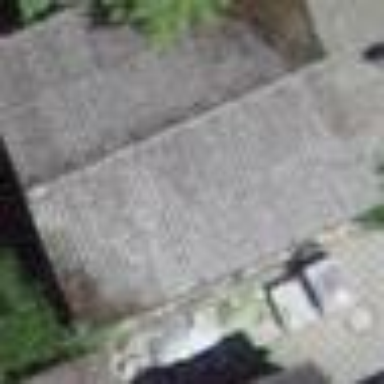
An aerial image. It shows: Garage.